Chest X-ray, AP view. Patient: 39 years old, sex F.
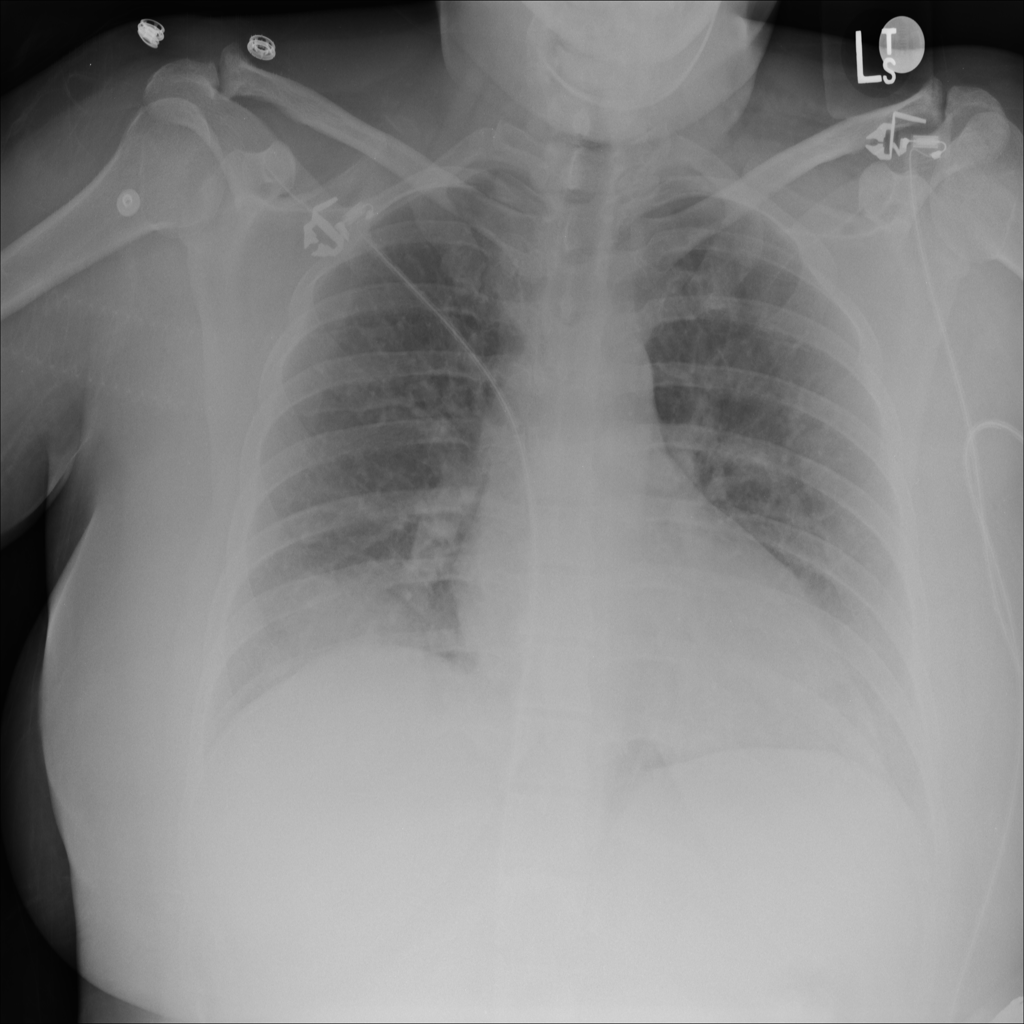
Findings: No Finding